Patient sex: F
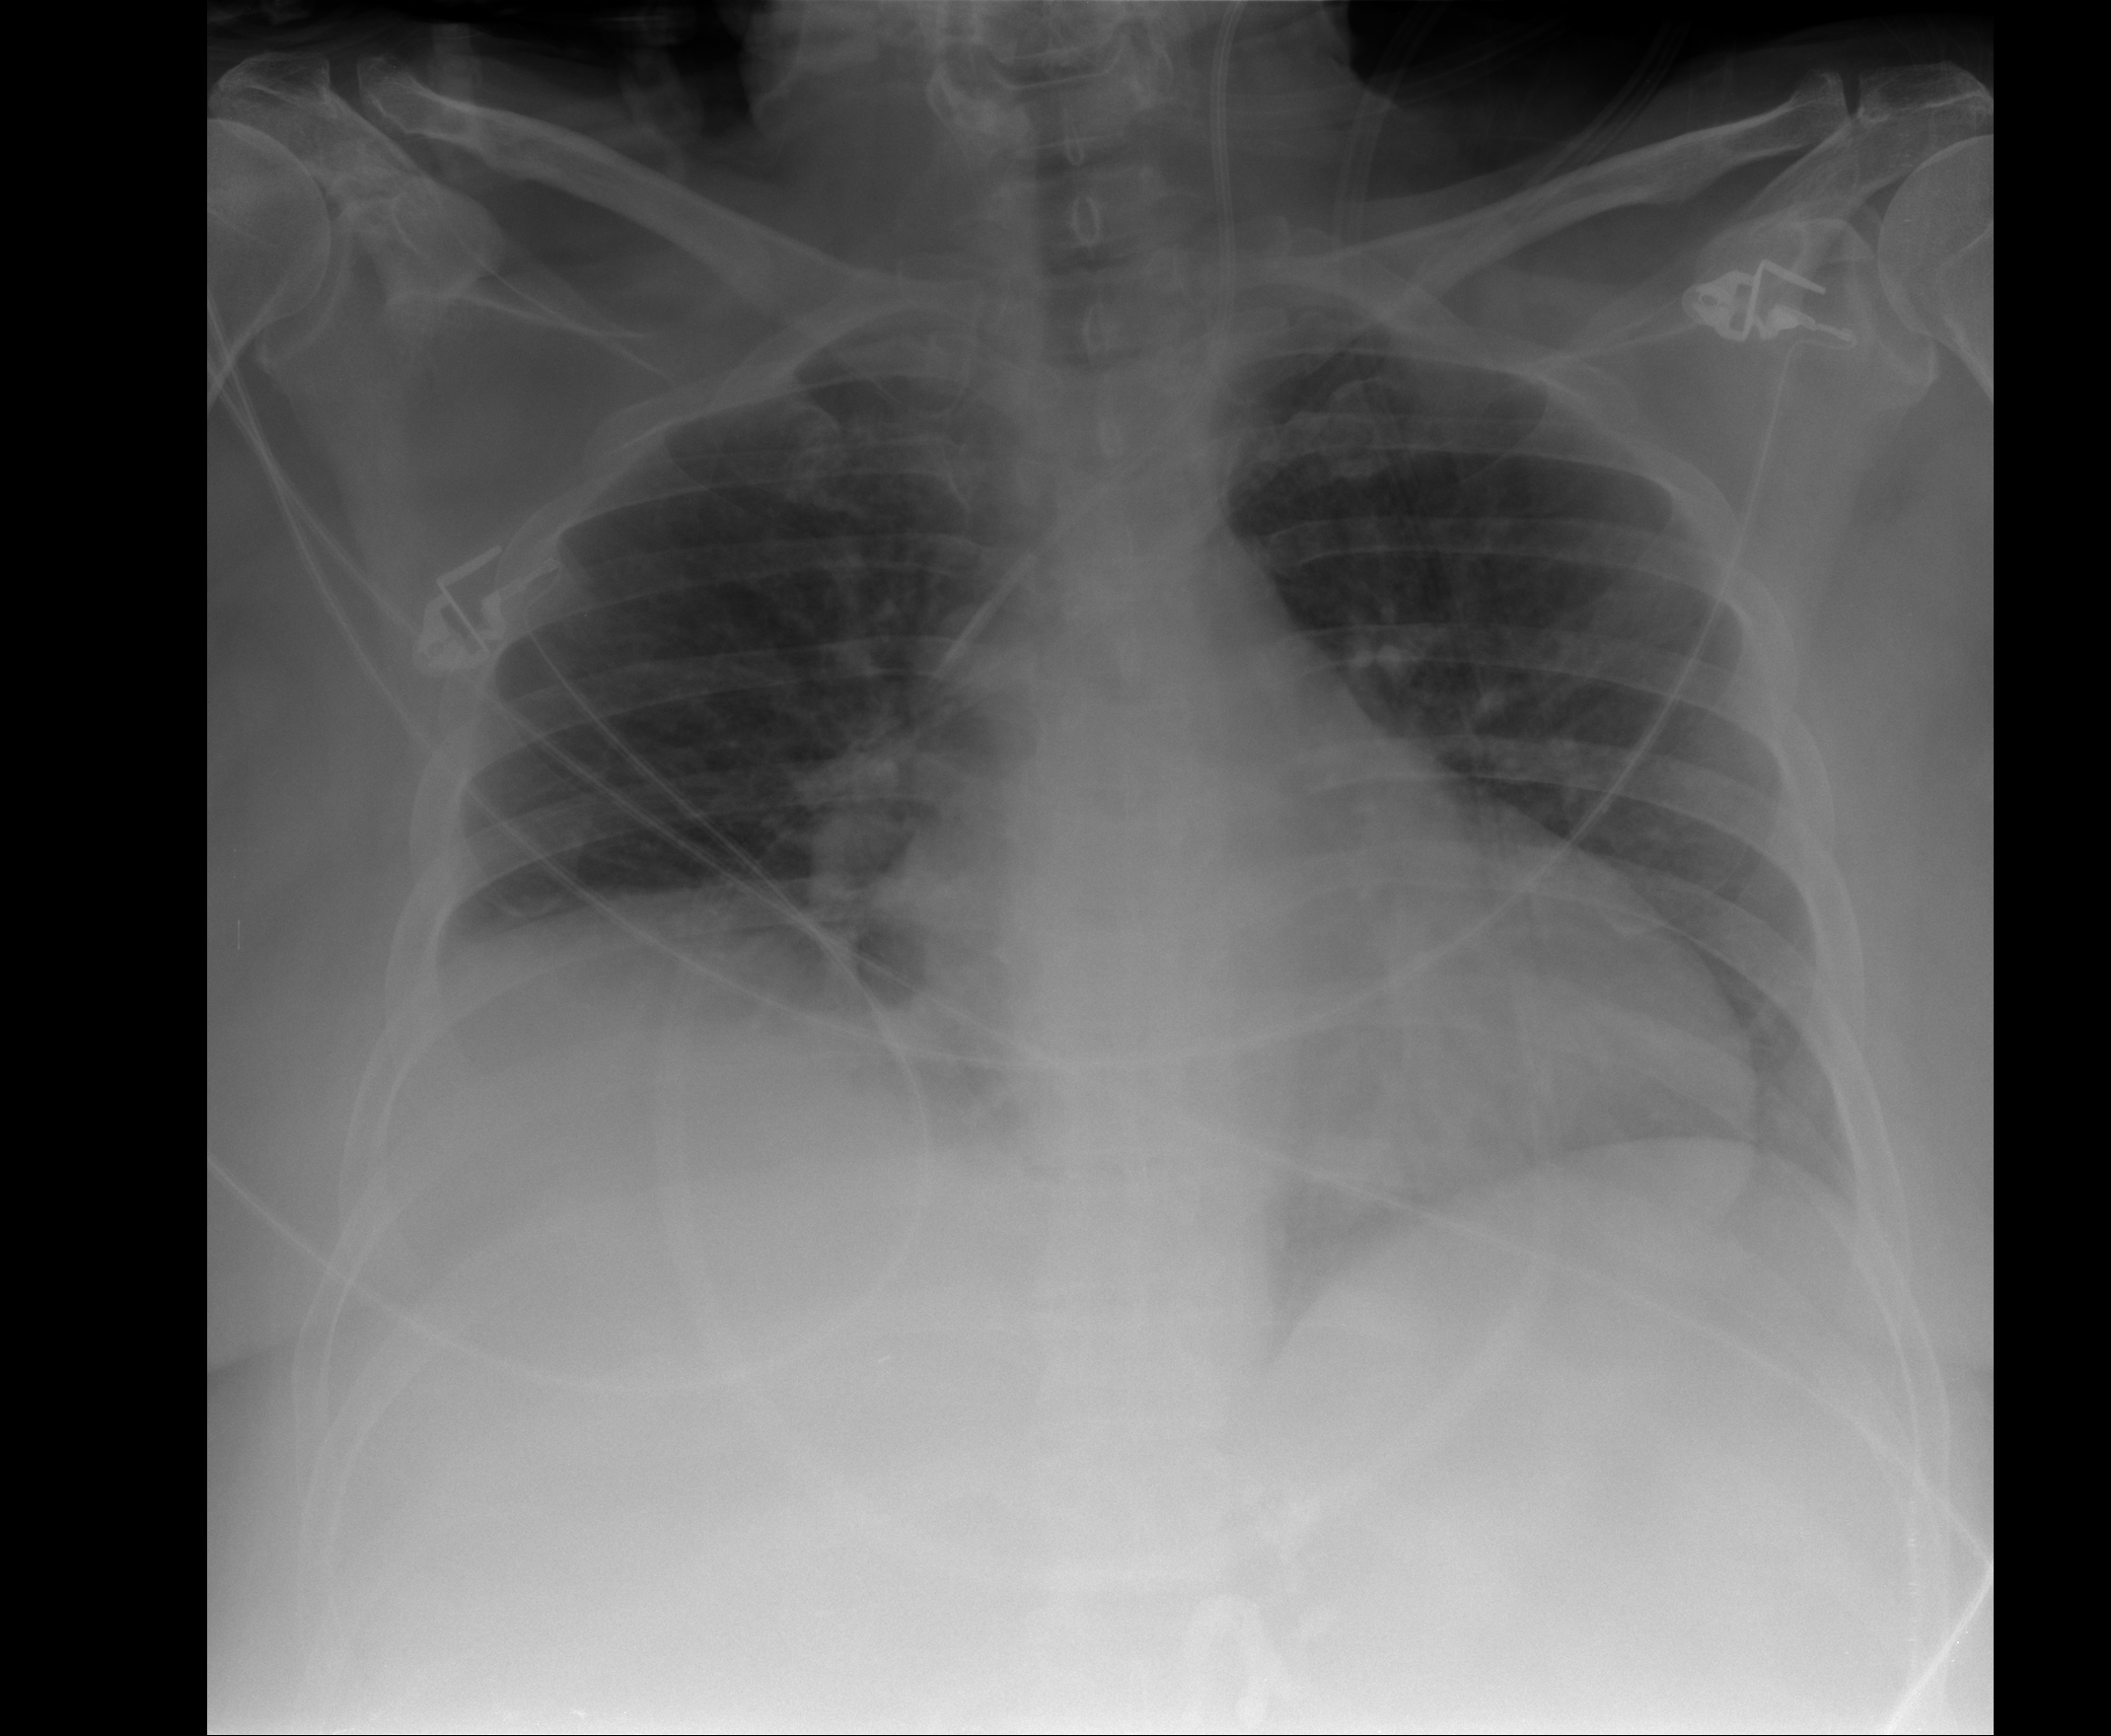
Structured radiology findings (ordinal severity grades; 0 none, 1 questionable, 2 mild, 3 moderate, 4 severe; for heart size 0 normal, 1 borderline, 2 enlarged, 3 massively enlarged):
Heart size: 2
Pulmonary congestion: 0
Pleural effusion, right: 1
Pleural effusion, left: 1
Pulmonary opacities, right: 0
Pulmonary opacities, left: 0
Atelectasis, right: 2
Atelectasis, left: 2